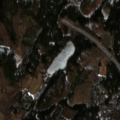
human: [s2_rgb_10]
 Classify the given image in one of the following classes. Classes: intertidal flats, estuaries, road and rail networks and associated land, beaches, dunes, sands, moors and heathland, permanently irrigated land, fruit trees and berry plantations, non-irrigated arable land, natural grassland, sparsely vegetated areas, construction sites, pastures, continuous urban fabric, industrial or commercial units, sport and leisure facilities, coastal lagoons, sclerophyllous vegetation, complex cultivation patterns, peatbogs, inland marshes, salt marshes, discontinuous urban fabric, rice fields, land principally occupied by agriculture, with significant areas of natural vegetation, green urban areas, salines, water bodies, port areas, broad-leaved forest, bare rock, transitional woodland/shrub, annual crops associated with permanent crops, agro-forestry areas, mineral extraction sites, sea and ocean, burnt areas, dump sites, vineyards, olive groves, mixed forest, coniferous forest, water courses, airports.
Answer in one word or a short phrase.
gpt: land principally occupied by agriculture, with significant areas of natural vegetation, broad-leaved forest, coniferous forest, mixed forest